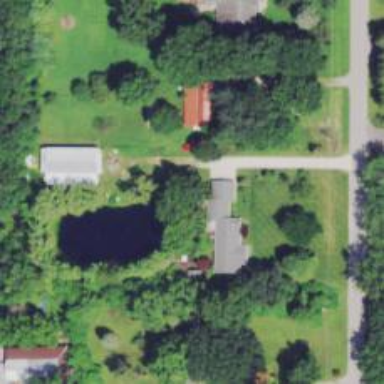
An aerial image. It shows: Driveway.